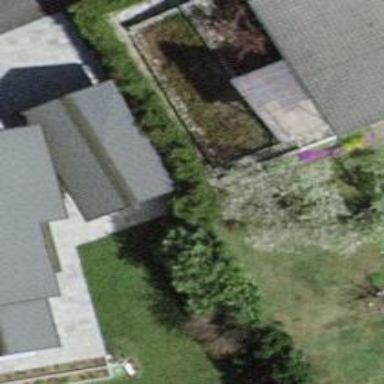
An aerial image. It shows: Carport structure.